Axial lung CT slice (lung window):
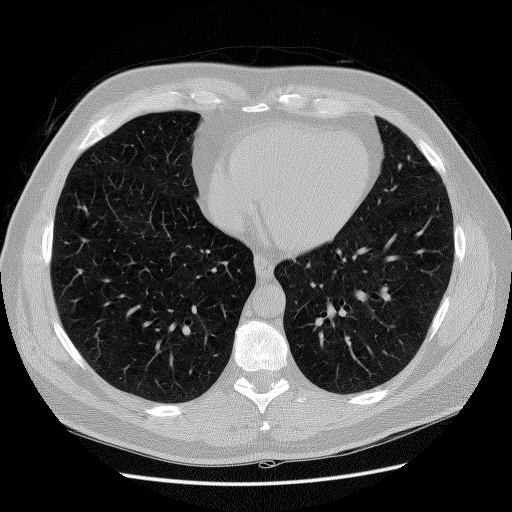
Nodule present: no